This time-frequency spectrogram was computed from a bearing vibration snapshot; brighter regions carry more energy. Classify the bearing condition as one of: normal, inner_race, outer_race, ball.
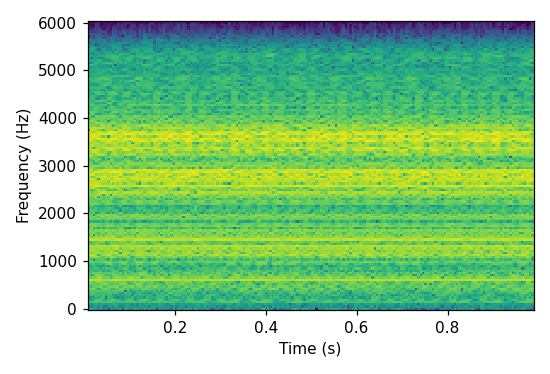
Answer: inner_race